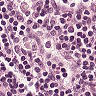
Metastatic tissue present: no